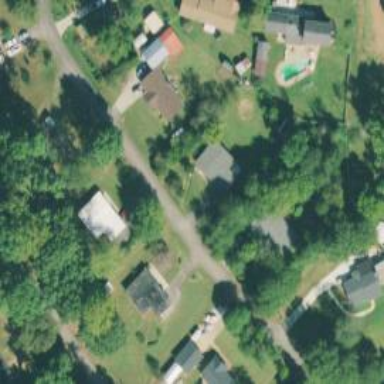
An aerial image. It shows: Driveway.